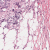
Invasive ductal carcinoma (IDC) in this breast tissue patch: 1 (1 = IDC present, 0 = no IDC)